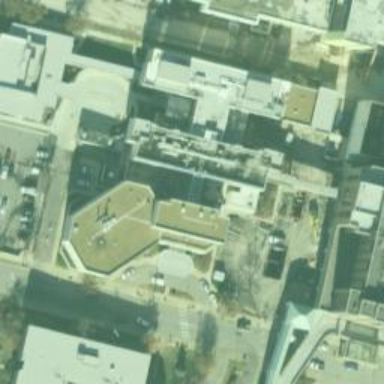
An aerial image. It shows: Healthcare clinic.